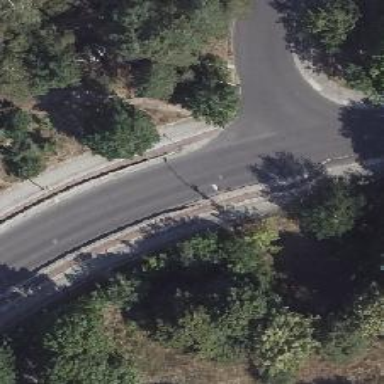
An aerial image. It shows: Residential road with asphalt surface. There are sidewalks on both sides and cycle track.